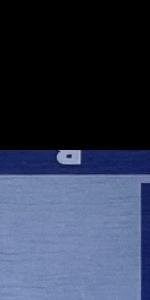
Label: Empty